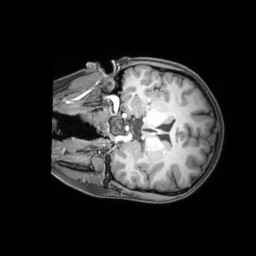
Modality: T1w
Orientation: coronal
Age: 32
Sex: female
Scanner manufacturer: siemens
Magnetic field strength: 3 T
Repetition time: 1.97 s
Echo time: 0.00206 s